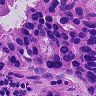
Metastatic tissue present: yes